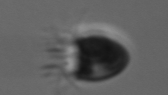
Label: Balanion